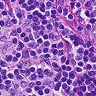
Metastatic tissue present: no